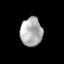
Tissue: prostate
Cell type: Epithelial cells
Senescence score: 0.3348
Nuclear area (px): 618
Mean DAPI intensity: 174.477